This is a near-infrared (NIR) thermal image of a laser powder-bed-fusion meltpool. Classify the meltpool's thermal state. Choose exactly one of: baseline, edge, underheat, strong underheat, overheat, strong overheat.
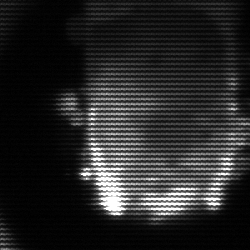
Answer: baseline